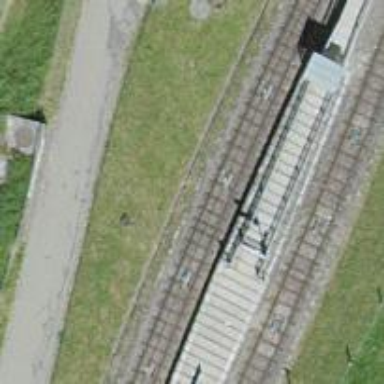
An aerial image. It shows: Funicular railway.